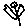
Label: bird